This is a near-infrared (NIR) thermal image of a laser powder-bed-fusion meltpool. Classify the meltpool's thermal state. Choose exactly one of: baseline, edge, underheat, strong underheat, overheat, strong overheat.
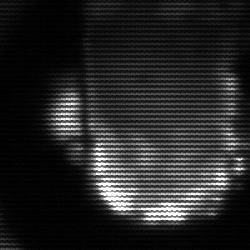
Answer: baseline